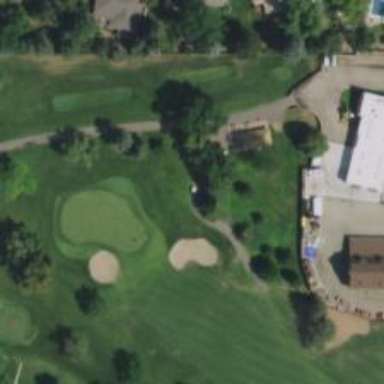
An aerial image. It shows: Path for golf carts.